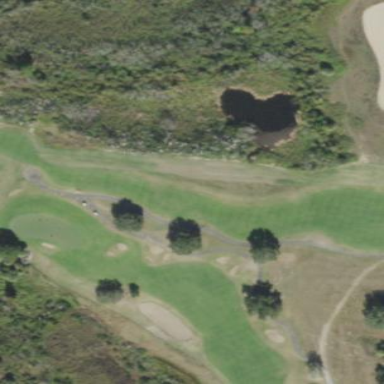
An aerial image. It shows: Rough grassy area used for golf.